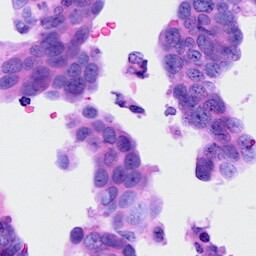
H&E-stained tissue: Ovarian